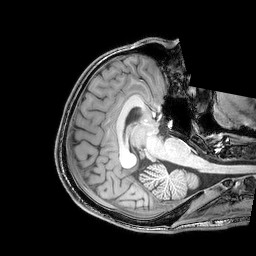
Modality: T1w
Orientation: axial
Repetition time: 0.00828 s
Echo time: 0.00388 s